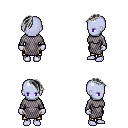
a pixel art fantasy rpg character, female body template, dark elf, purple skin, chain mail, gold greaves, gray long mohawk hairstyle, four views (front, back, left, right), 2x2 character sprite sheet, small pixel art, hard edges, no anti-aliasing